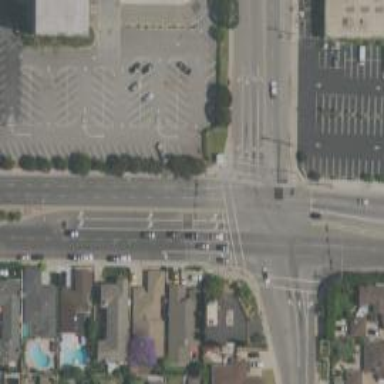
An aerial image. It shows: Marked road crossing.